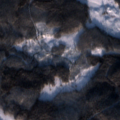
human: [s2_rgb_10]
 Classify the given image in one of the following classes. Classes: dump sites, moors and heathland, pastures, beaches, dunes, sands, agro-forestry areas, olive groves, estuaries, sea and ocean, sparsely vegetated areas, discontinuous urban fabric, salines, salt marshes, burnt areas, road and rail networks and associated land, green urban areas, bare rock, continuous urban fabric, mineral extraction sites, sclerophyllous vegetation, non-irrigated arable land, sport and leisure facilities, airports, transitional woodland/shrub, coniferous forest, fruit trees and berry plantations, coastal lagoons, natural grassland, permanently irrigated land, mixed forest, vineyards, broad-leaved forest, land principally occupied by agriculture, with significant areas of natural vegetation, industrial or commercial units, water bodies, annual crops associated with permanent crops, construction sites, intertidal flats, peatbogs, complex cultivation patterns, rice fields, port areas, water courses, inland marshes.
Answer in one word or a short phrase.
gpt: coniferous forest, mixed forest, transitional woodland/shrub